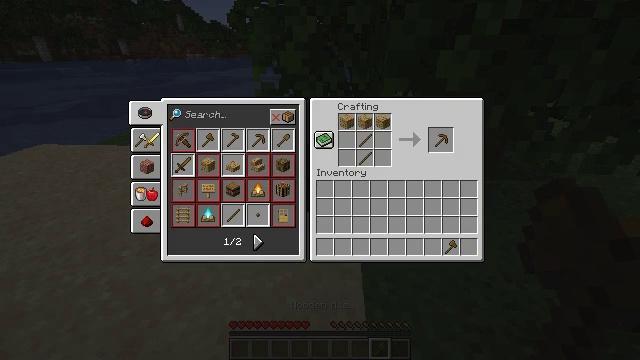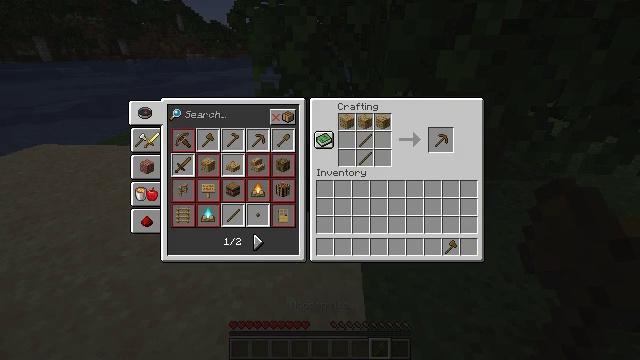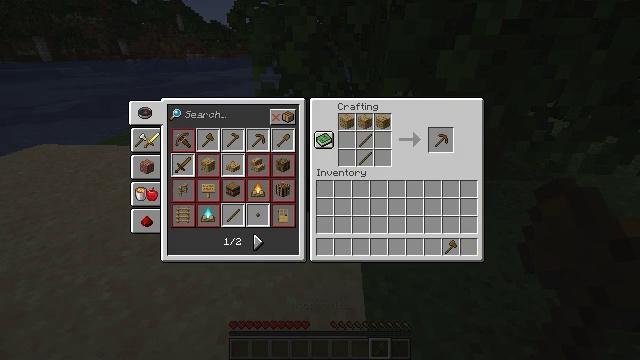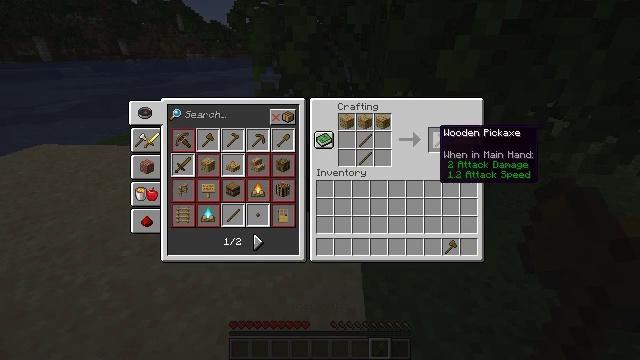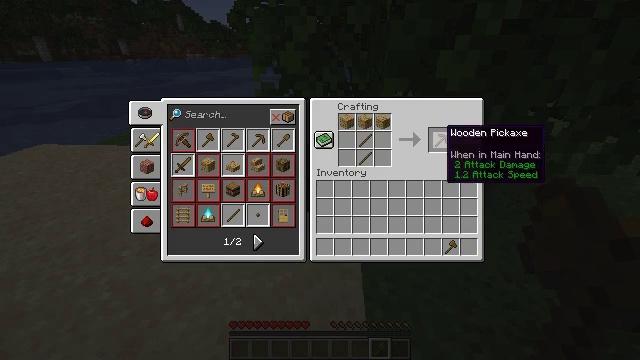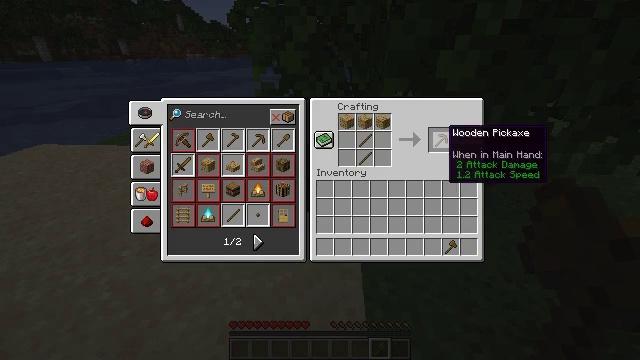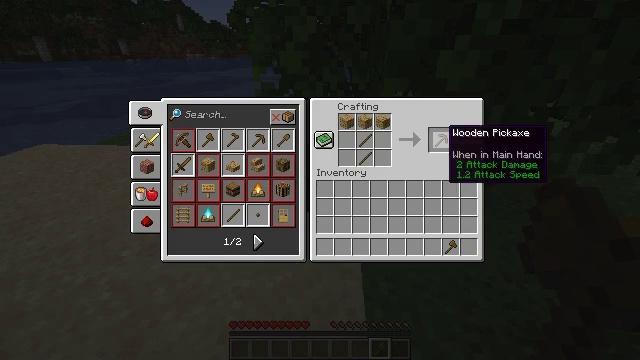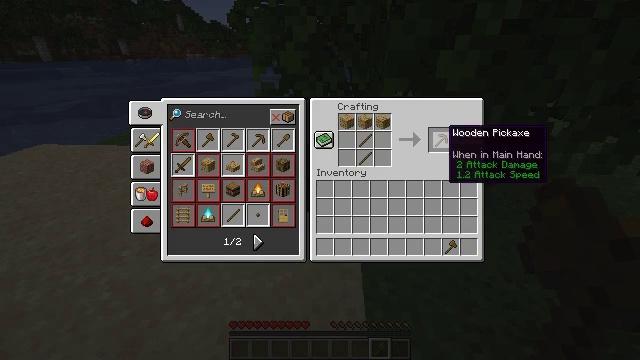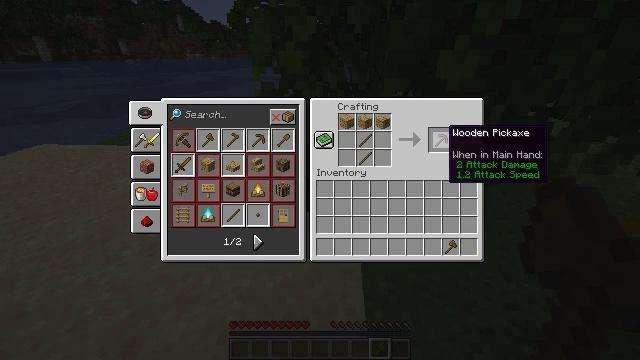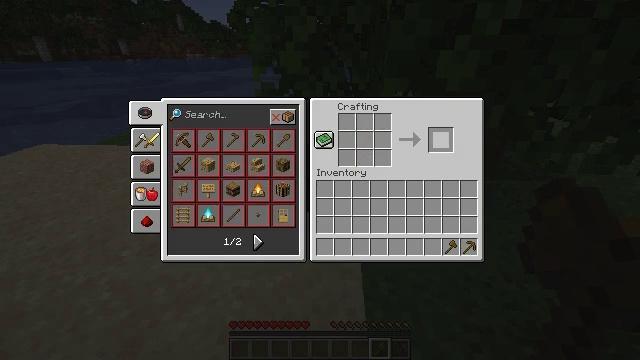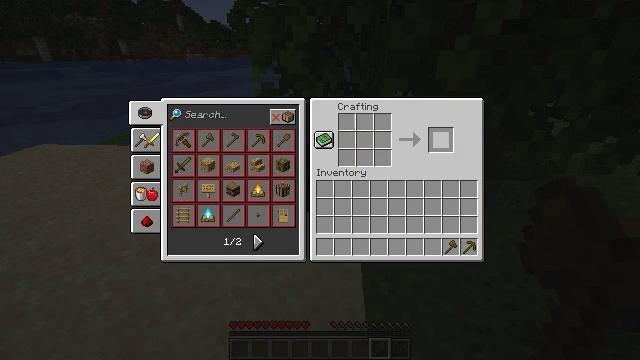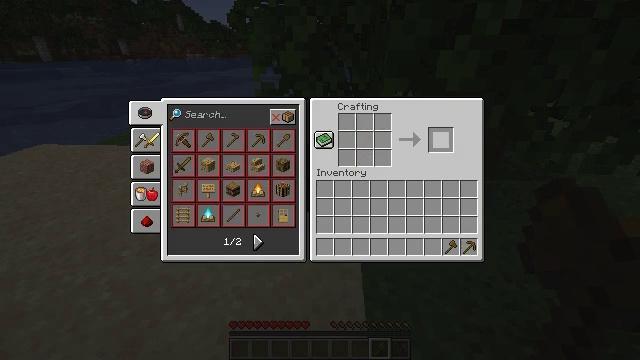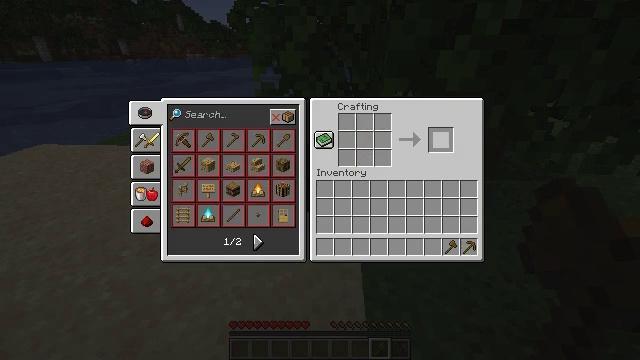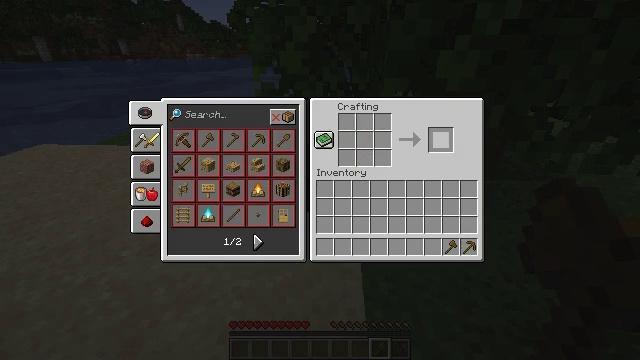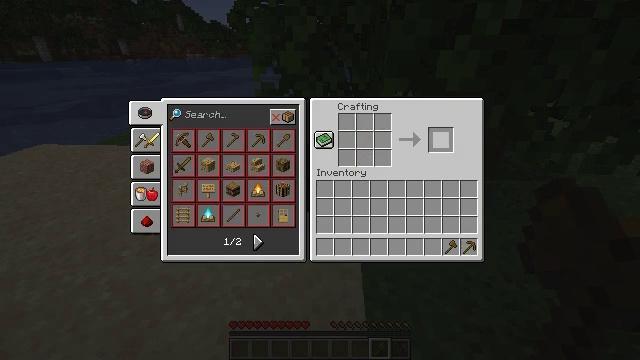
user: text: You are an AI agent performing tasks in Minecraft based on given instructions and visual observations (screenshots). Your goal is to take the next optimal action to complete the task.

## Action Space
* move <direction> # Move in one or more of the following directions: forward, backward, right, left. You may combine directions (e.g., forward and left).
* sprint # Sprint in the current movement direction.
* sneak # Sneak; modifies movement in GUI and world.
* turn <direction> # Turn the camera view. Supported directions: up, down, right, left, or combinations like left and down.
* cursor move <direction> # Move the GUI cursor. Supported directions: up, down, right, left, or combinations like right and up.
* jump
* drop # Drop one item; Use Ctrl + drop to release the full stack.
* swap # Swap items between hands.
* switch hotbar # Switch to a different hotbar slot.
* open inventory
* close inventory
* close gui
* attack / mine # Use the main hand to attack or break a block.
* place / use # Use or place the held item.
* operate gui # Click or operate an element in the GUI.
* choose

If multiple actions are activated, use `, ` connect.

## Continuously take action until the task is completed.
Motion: motion action
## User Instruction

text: Open the crafting table to craft a wooden pickaxe.
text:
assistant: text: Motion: sneak, cursor move right
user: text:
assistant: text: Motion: sneak
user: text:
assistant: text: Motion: sneak
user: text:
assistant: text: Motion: sneak, cursor move right
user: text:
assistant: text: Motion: sneak
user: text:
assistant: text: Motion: sneak
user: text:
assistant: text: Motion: sneak
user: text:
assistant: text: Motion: sneak
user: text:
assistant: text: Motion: sneak, operate gui
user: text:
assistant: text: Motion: sneak, operate gui
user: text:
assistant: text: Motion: operate gui
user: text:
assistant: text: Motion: no_op
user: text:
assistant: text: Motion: no_op
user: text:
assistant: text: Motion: no_op
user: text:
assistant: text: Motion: no_op